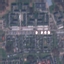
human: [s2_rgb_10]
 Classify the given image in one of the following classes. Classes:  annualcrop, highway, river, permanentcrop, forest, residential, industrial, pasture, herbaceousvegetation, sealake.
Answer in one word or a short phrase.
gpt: Residential